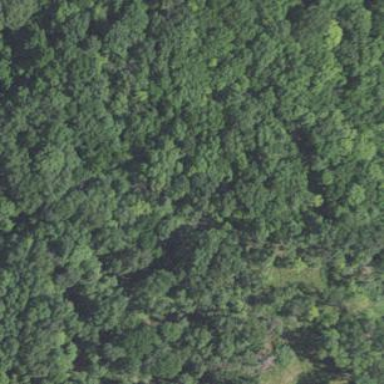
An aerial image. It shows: Mixed woodland area with variety of leaf types and cycles.